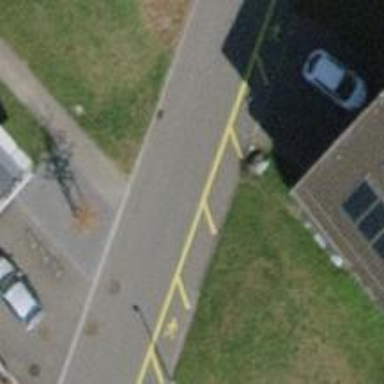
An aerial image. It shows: Residential road with asphalt surface. There is sidewalk on the left side of the road.